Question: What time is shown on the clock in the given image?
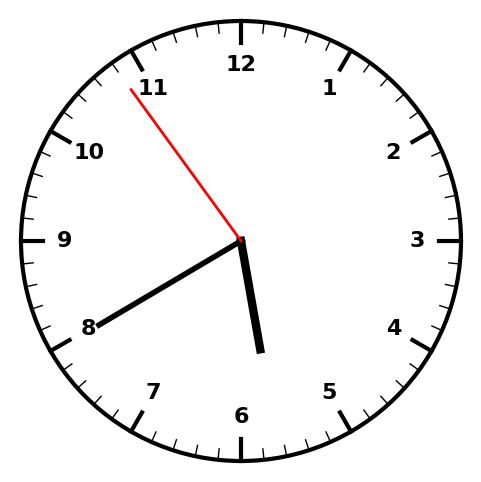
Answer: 05:39:54